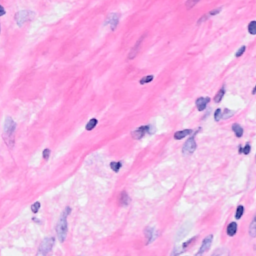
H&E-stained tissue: Breast